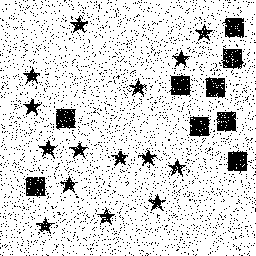
Squares: 9
Triangles: 0
Stars: 15
Total shapes: 24